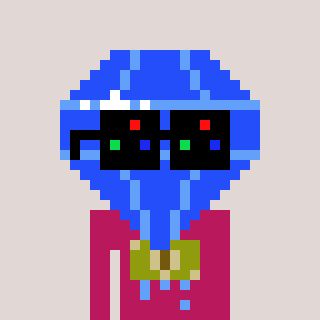
a pixel art character with square black sunglasses, a blue diamond-shaped head and a darkpink-colored body on a warm background